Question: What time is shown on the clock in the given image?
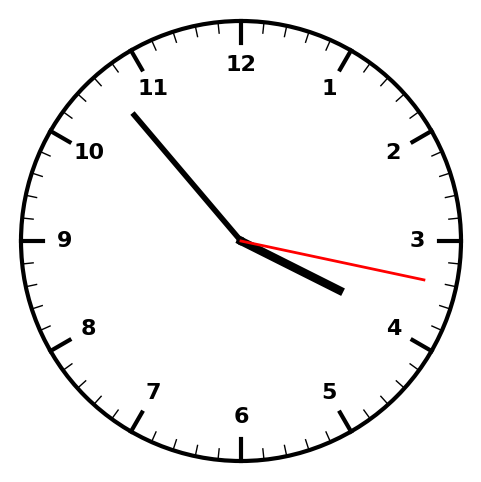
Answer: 03:53:17